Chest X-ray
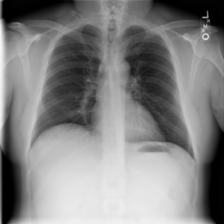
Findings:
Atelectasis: negative
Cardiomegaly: negative
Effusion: negative
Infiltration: negative
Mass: negative
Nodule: negative
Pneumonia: negative
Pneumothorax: negative
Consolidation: negative
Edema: negative
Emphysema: negative
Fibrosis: negative
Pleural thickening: negative
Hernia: negative